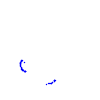
Particle: proton